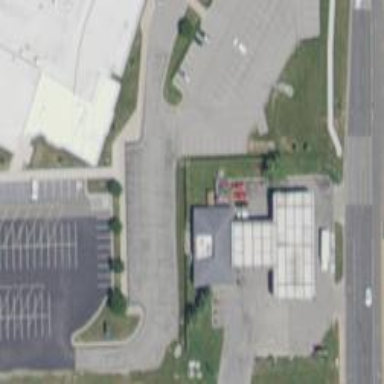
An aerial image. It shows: Convenience shop.